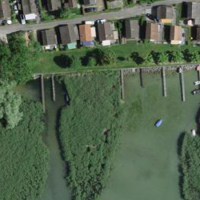
EUNIS habitat code: 21
Species observed at this site:
Najas marina